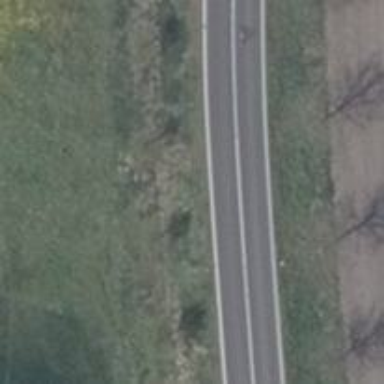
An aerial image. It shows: Tertiary road with asphalt surface.